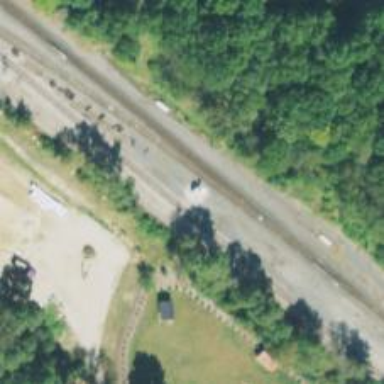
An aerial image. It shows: Junction on the railway.